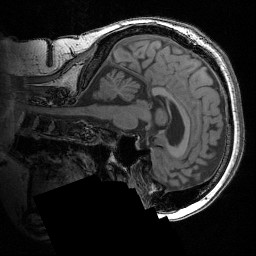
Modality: T1w
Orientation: sagittal
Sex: male
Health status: ill
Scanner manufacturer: siemens
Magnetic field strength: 3 T
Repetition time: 1.57 s
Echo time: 0.00342 s